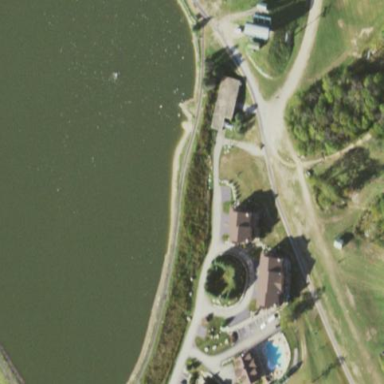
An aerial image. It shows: Reservoir.